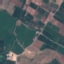
Land use / land cover: PermanentCrop